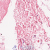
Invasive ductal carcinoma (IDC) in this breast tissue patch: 0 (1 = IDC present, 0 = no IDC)